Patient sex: M
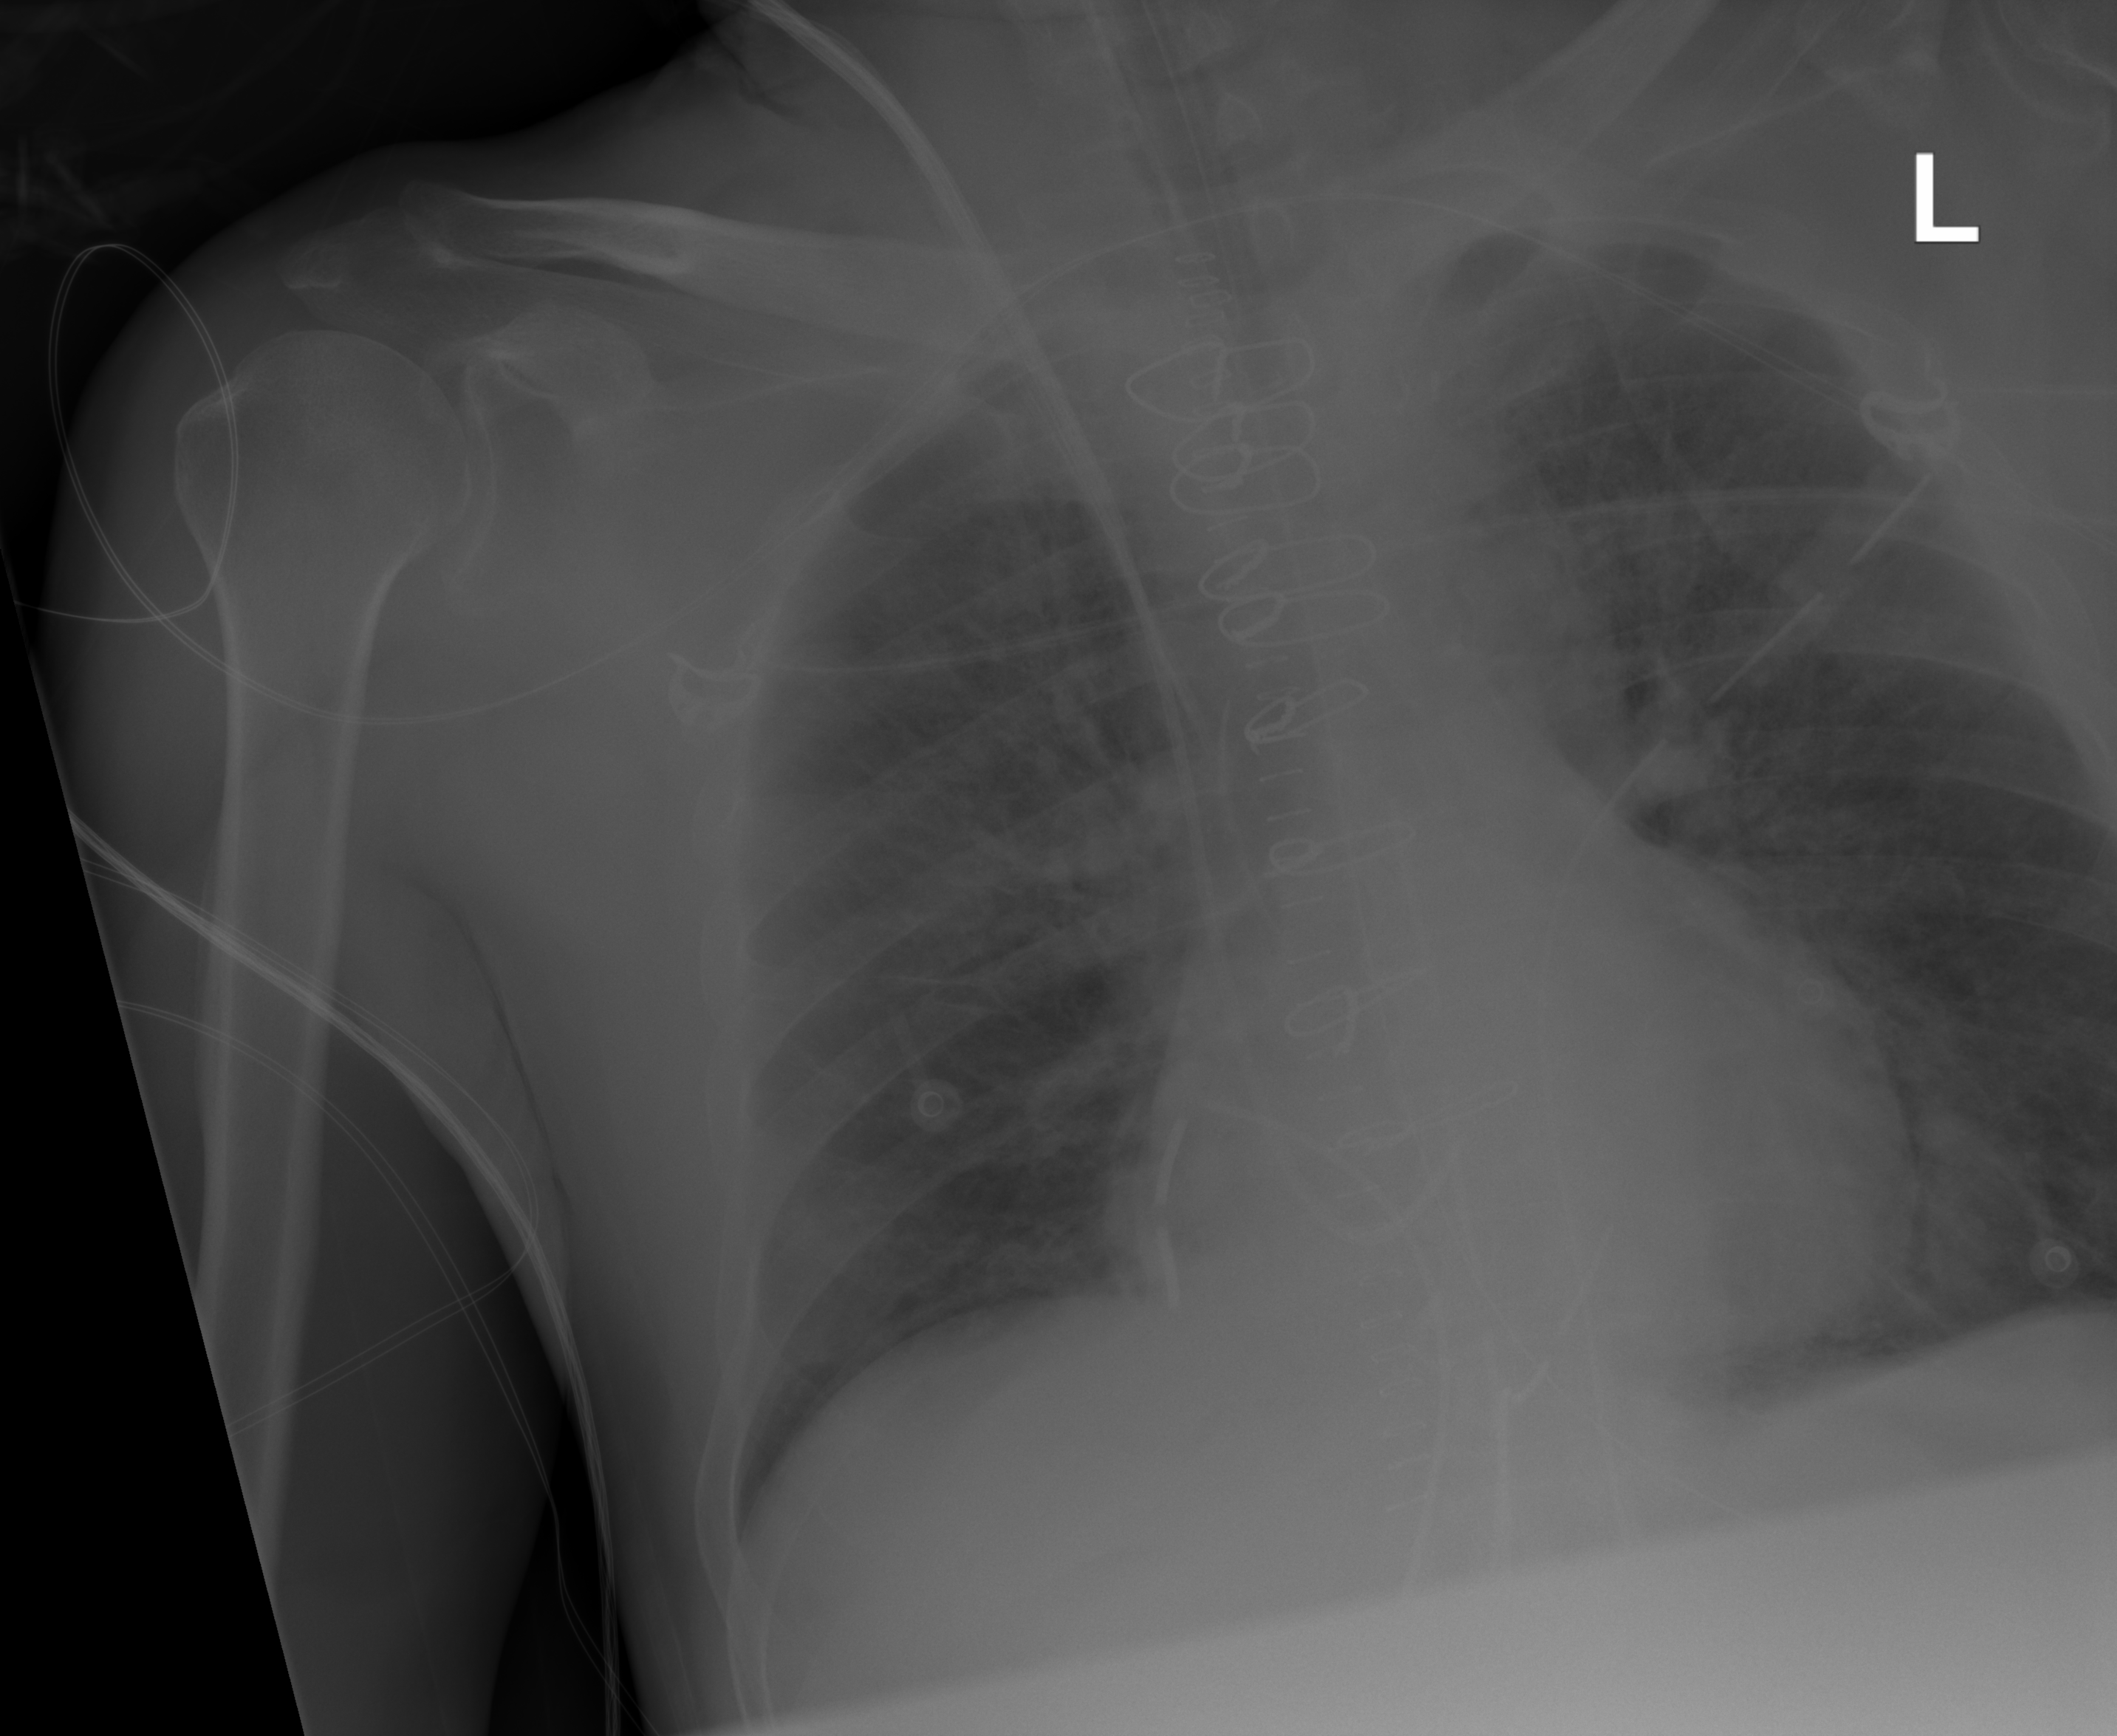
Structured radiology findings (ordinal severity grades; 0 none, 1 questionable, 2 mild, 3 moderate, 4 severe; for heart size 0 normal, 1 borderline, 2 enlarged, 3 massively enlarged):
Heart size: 0
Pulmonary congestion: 2
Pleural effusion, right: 0
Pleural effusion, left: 0
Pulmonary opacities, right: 0
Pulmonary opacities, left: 0
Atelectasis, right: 0
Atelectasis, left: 0